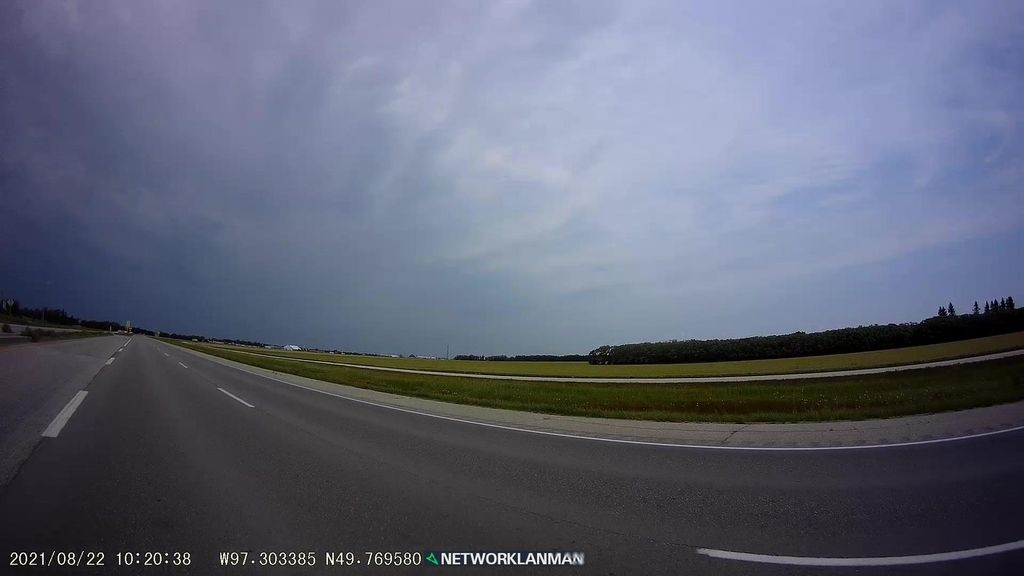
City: winnipeg